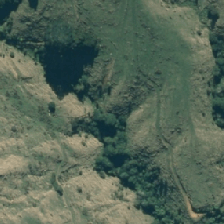
Land cover: broadleaved_indigenous_hardwood